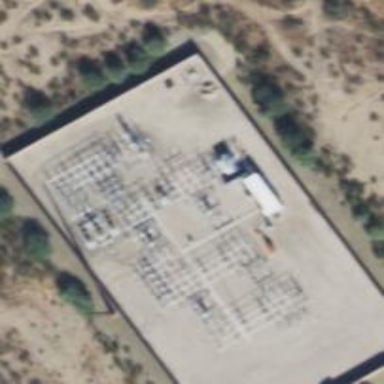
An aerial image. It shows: Switch used for power control.